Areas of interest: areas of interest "Sport and cultural"
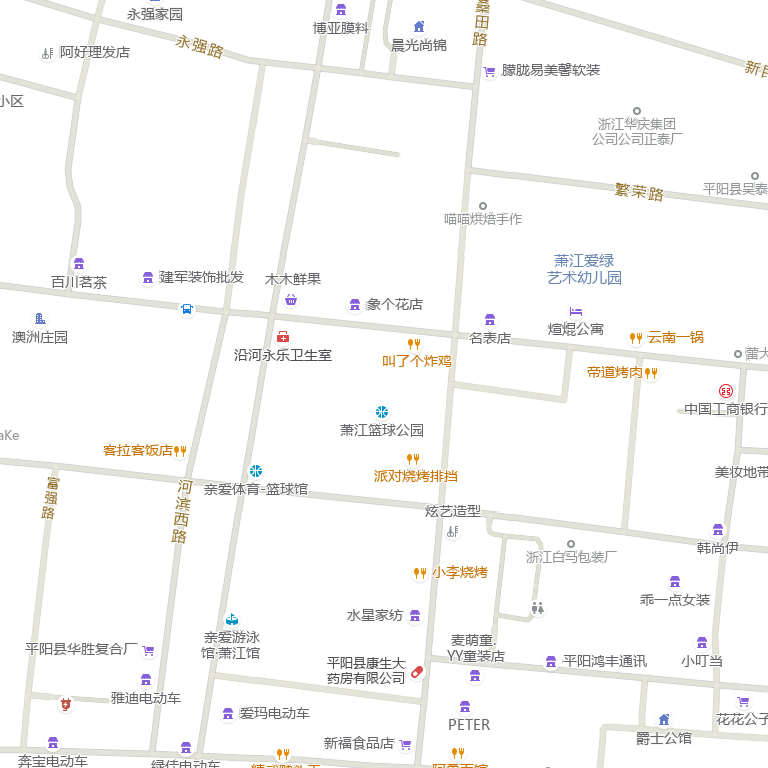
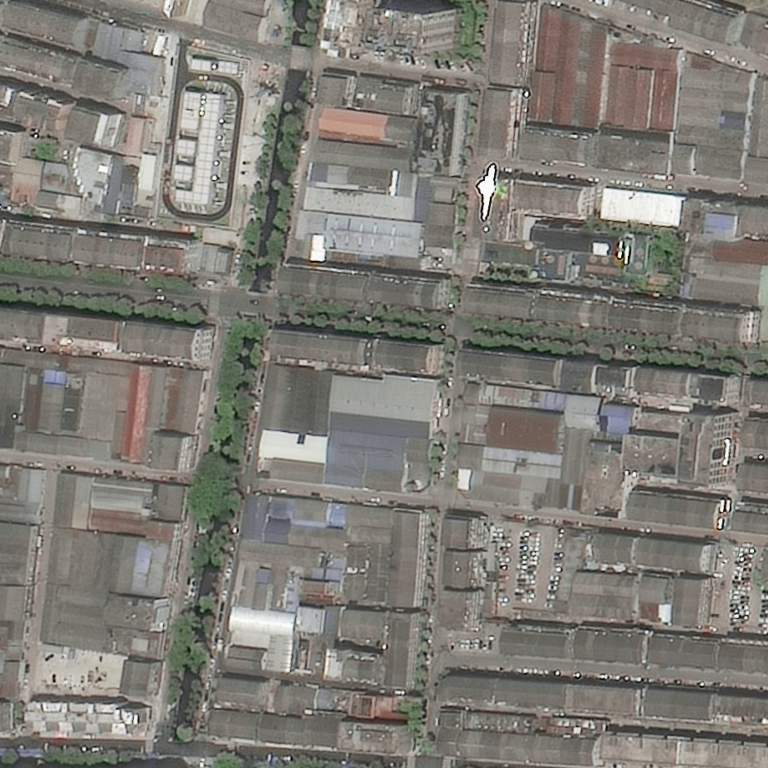